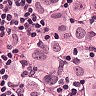
Metastatic tissue present: yes